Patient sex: M
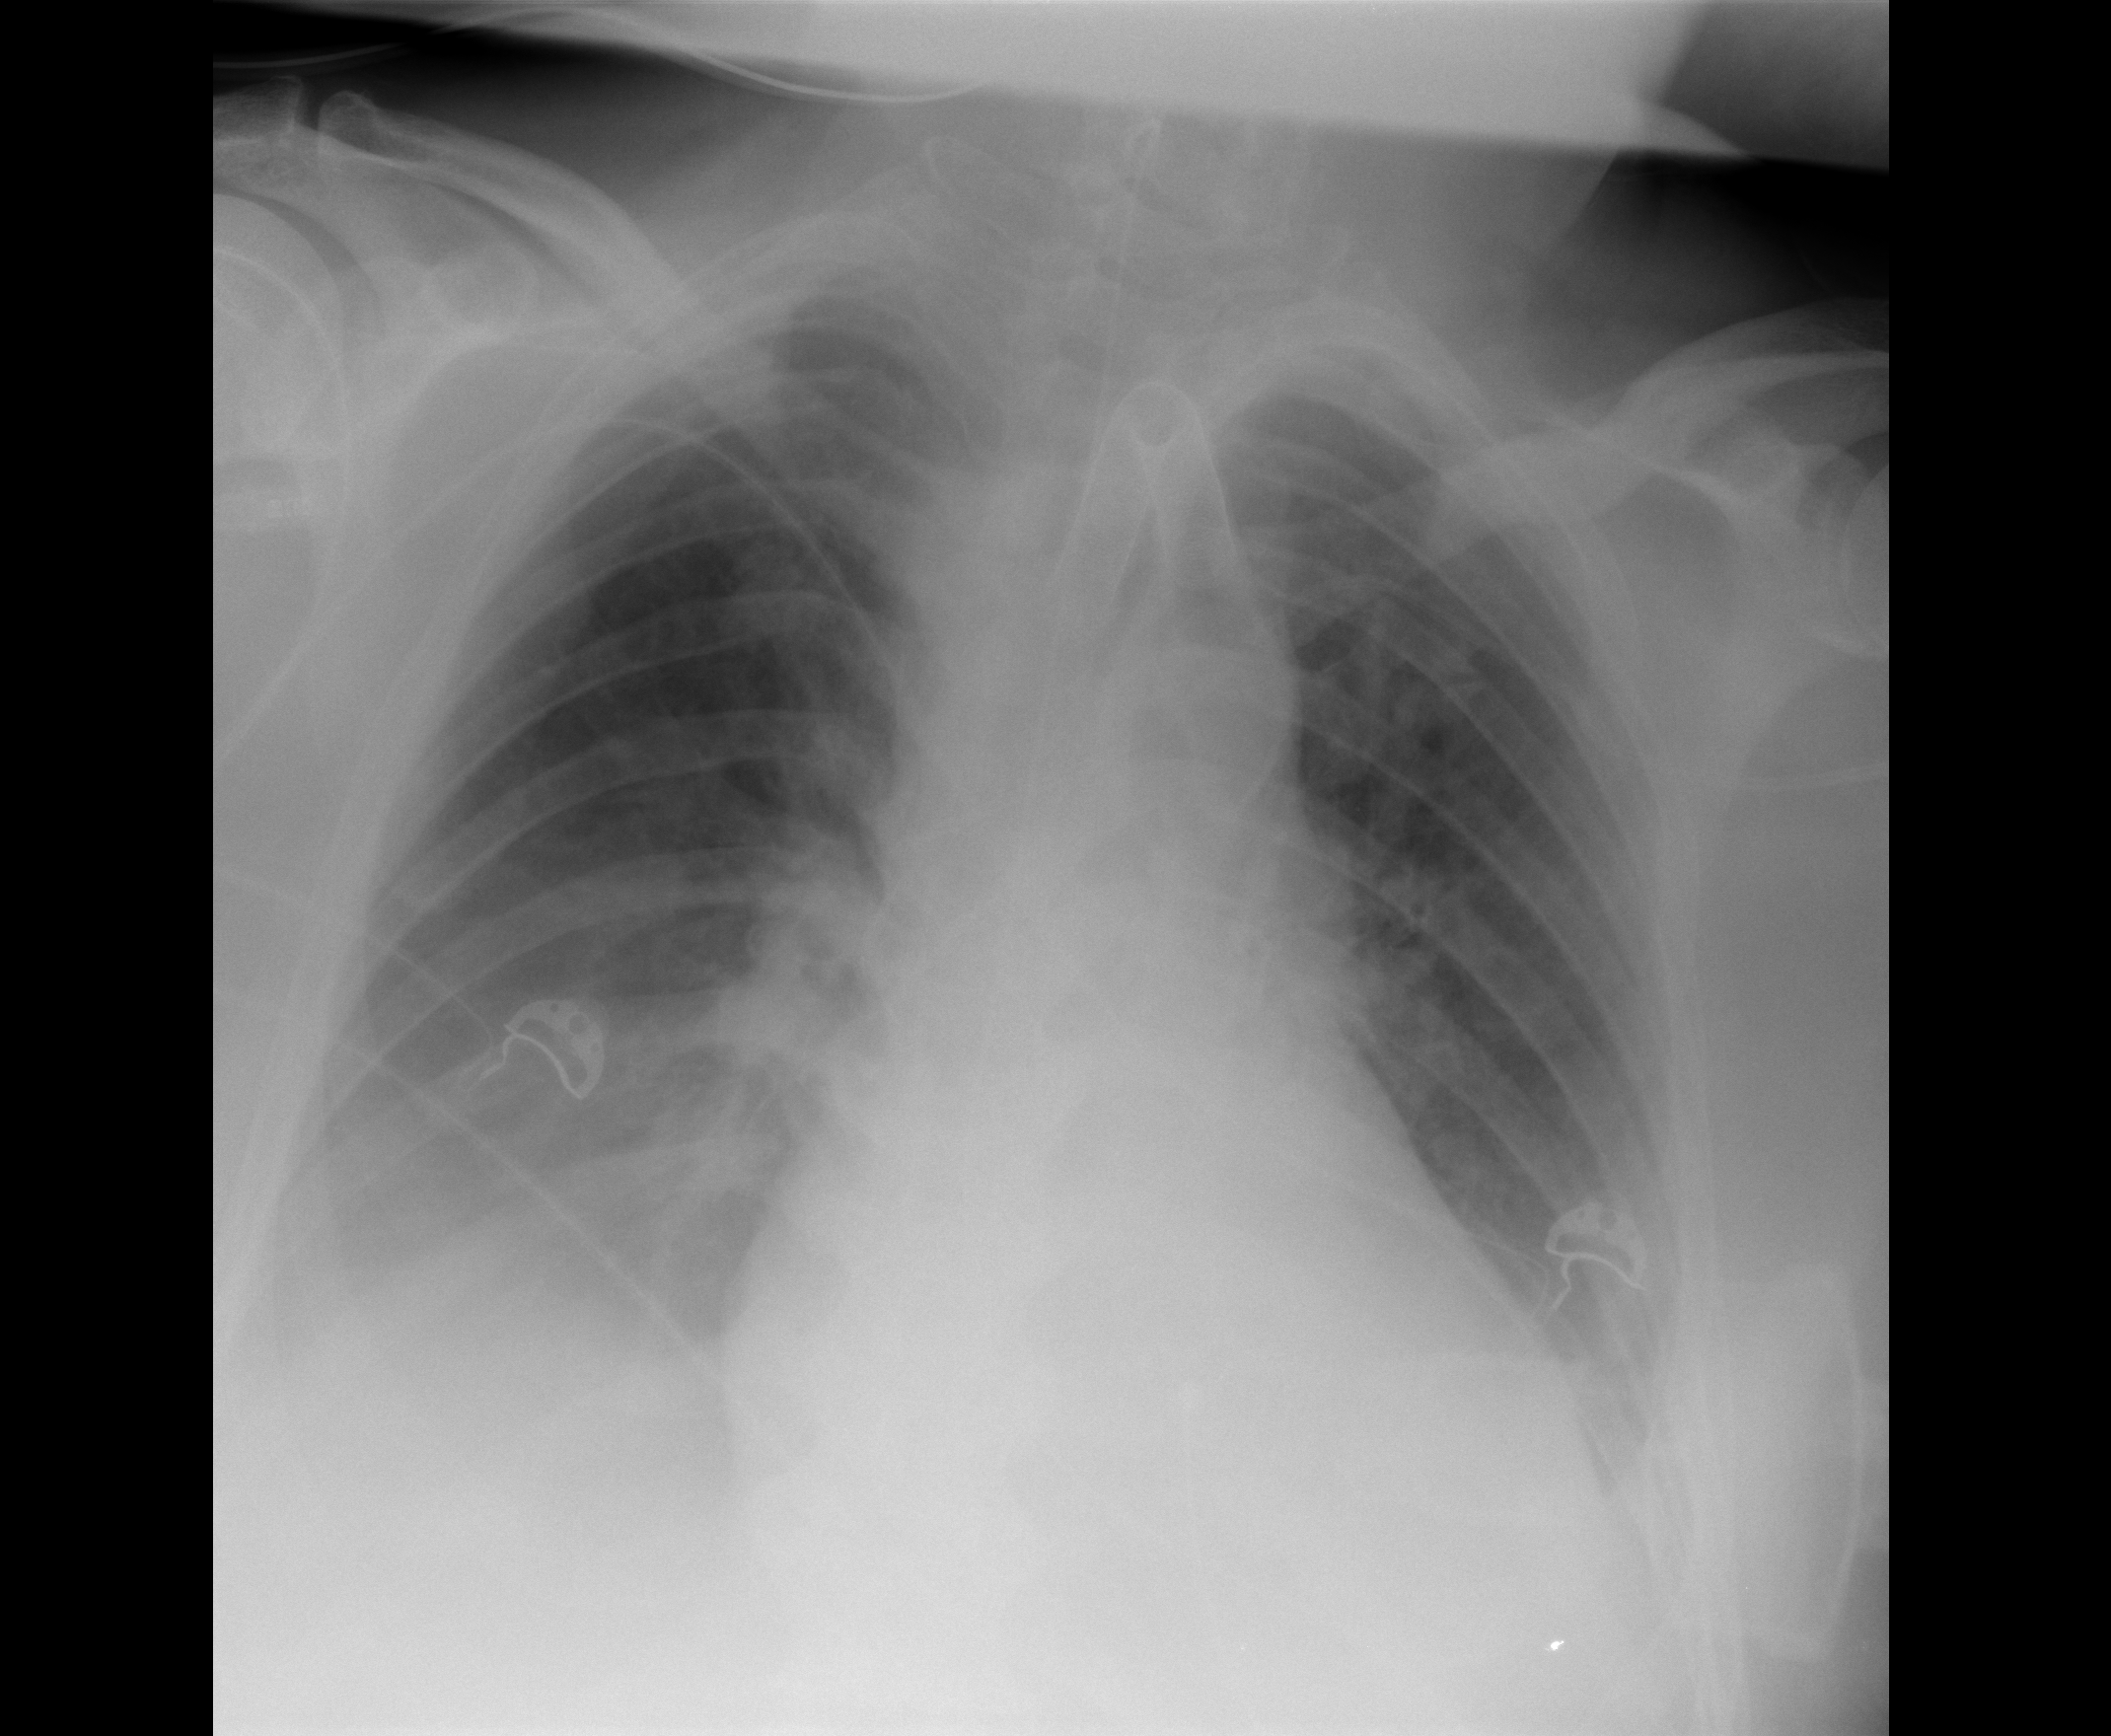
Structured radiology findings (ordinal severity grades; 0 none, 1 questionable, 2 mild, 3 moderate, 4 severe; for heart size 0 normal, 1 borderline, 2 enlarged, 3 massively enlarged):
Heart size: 1
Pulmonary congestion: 0
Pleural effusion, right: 2
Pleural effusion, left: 1
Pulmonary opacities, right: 0
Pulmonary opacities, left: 0
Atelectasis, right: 2
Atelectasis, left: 1